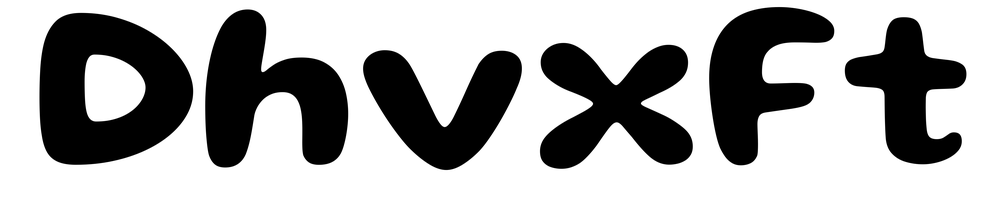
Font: Gluten_SemiBold